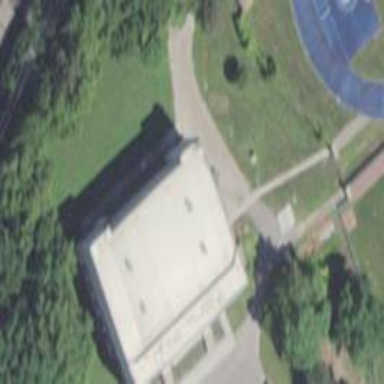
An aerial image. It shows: Sports centre building.